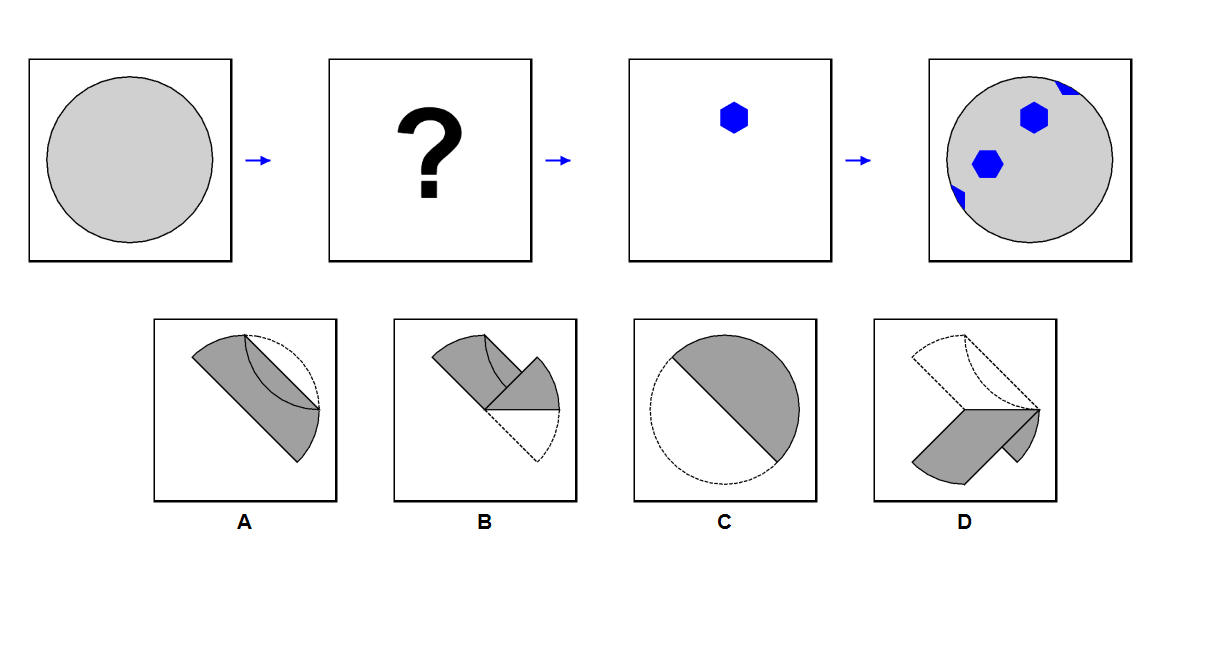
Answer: D